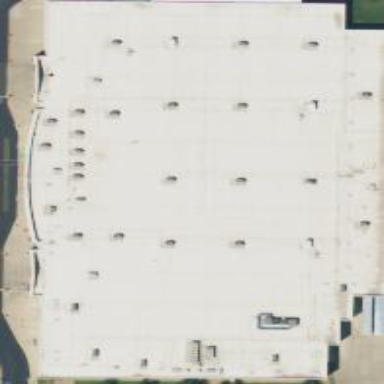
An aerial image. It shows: Commercial building housing department store.